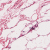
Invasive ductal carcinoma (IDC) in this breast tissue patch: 0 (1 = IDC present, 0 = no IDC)